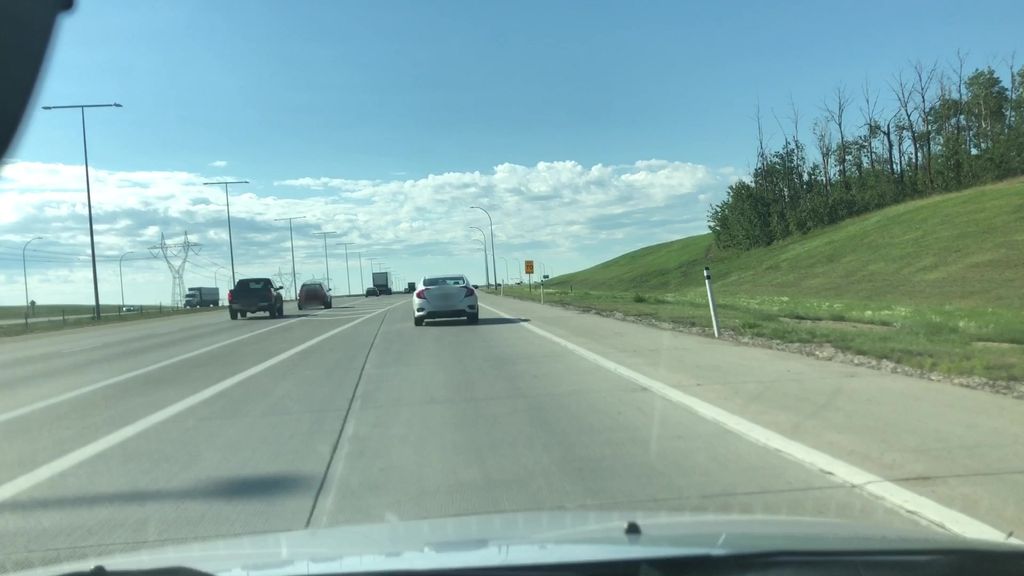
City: edmonton